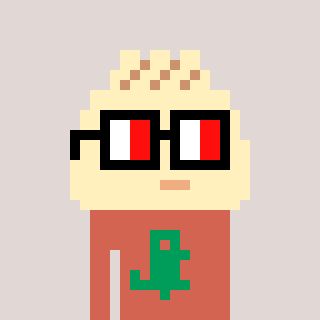
a pixel art character with square glasses with black frames and red eyes, a porkbao-shaped head and a peachy-colored body on a warm background